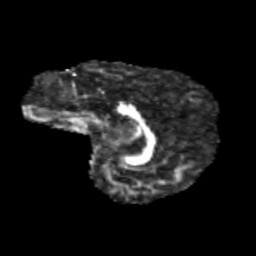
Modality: FA
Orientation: sagittal
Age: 11
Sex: male
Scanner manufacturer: siemens
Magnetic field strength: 3 T
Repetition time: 3.8 s
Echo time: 0.07 s